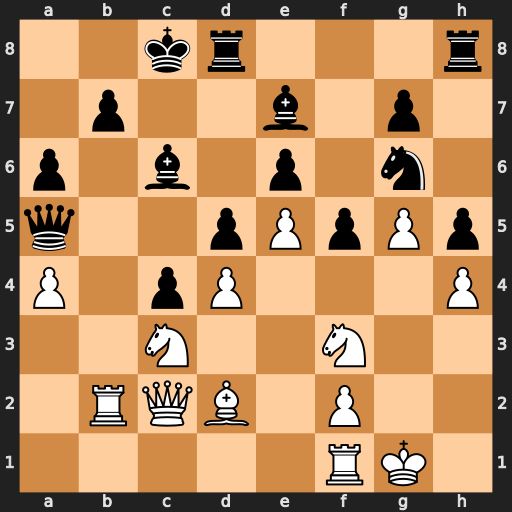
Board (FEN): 2kr3r/1p2b1p1/p1b1p1n1/q2pPpPp/P1pP3P/2N2N2/1RQB1P2/5RK1
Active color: w
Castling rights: -
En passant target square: -
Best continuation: Nb5 Qxb5 axb5